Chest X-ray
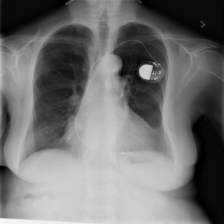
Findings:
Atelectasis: negative
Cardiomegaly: negative
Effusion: negative
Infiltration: negative
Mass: negative
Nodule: negative
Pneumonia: negative
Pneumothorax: negative
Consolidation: negative
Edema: negative
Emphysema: negative
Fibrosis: negative
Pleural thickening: negative
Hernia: negative